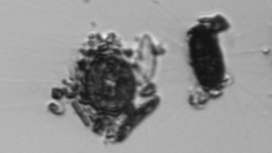
Label: Thalassiosira_TAG_external_detritus